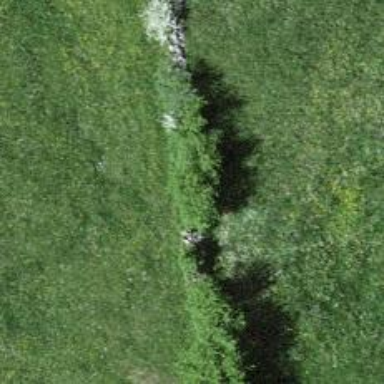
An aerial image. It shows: Dry stone wall barrier.